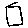
Label: square